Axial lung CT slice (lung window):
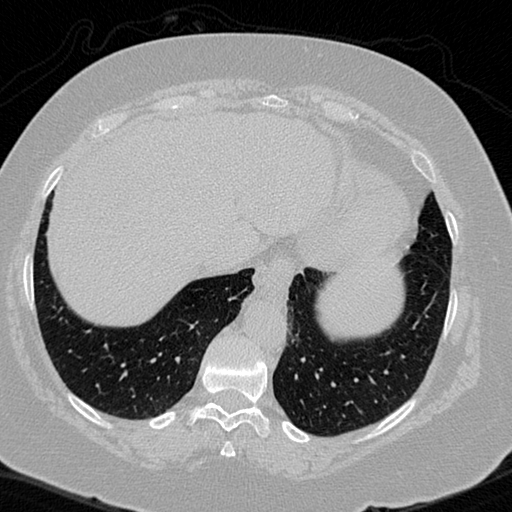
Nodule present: no